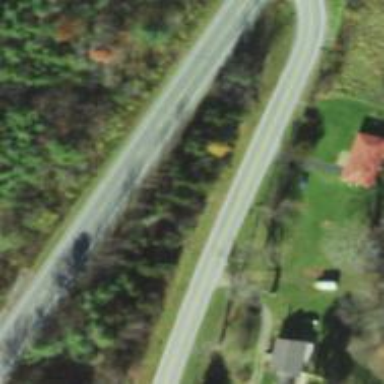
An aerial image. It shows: Tertiary road.